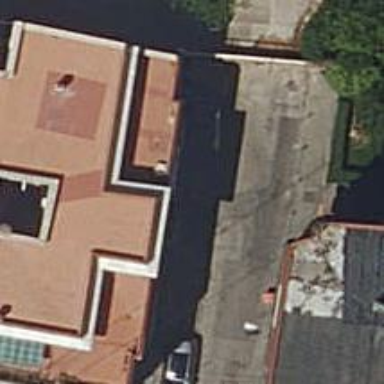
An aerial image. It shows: Parking entrance.